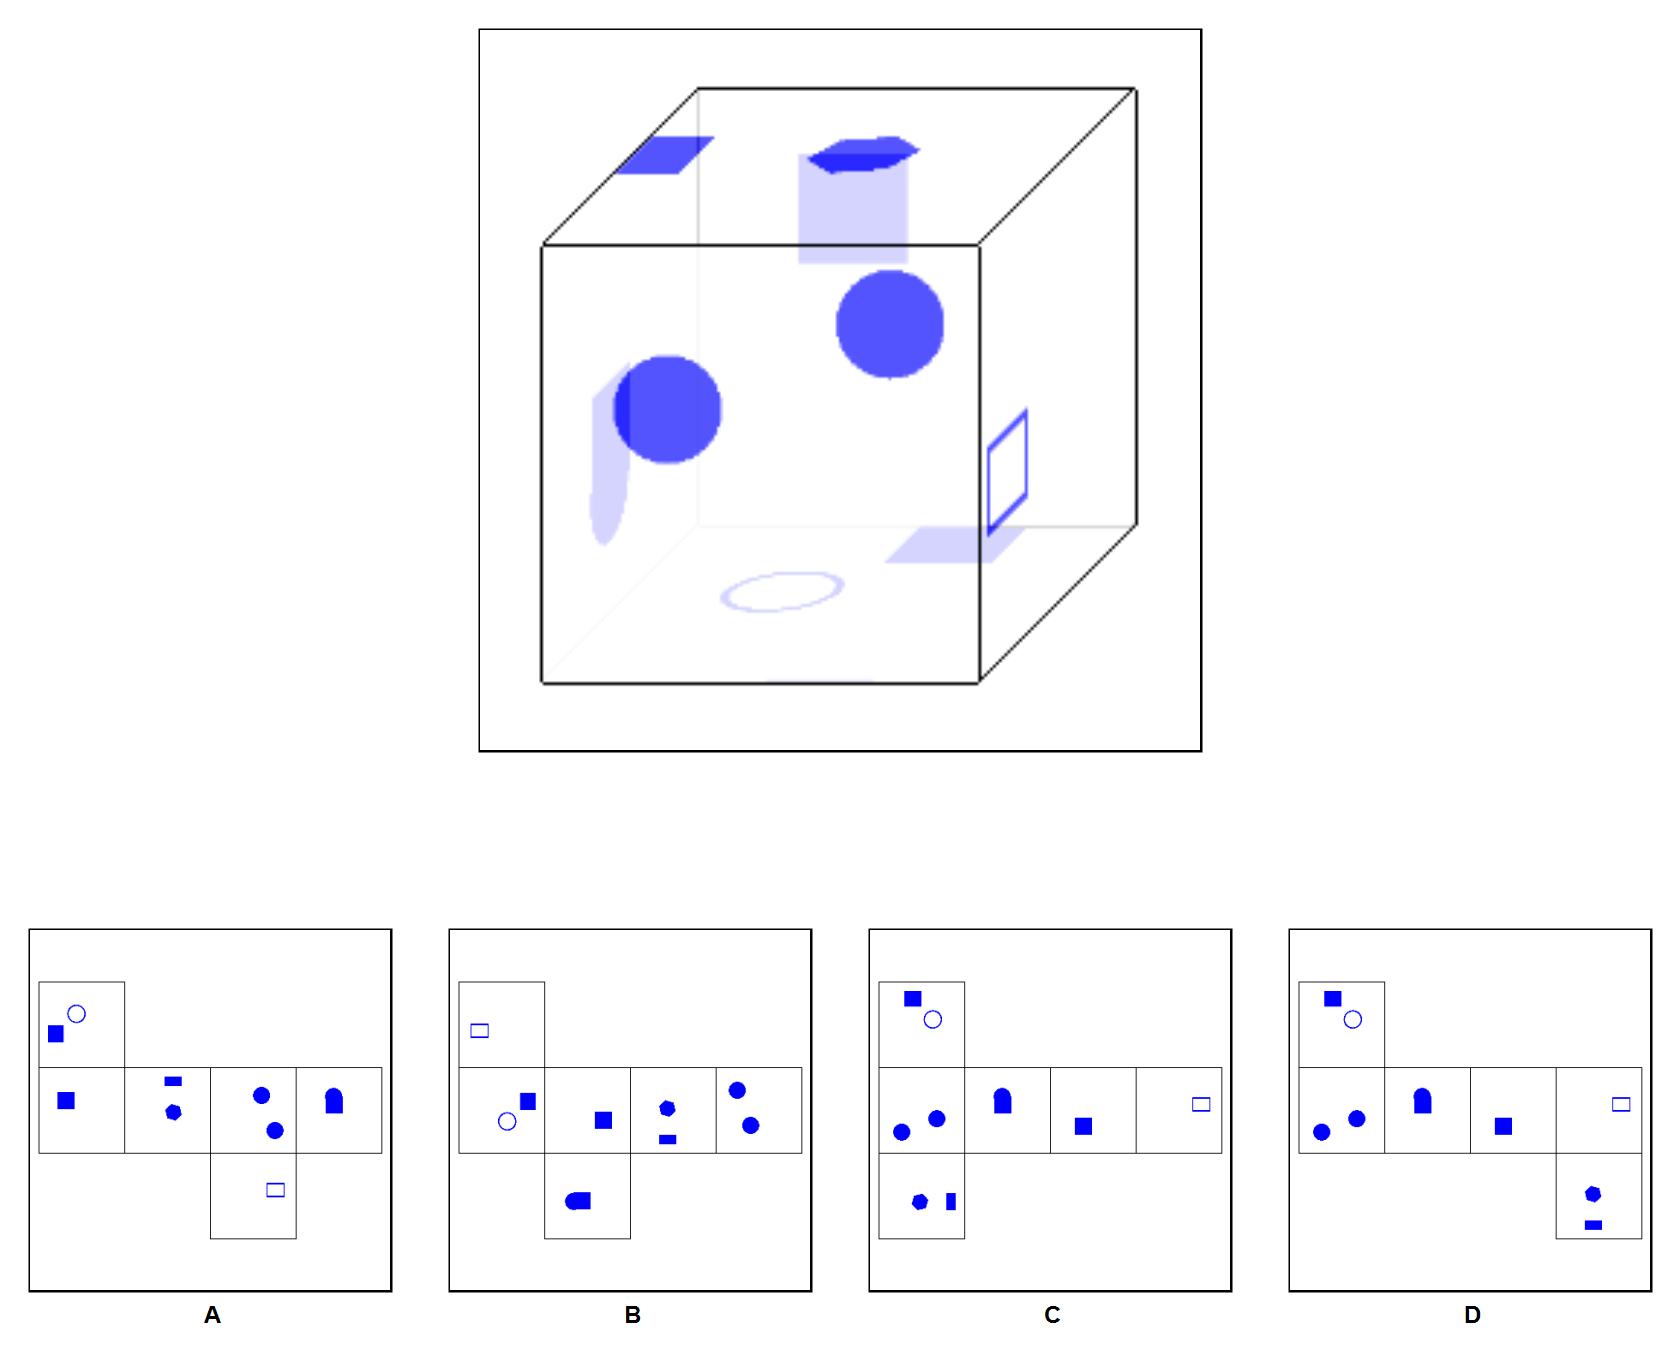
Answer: A